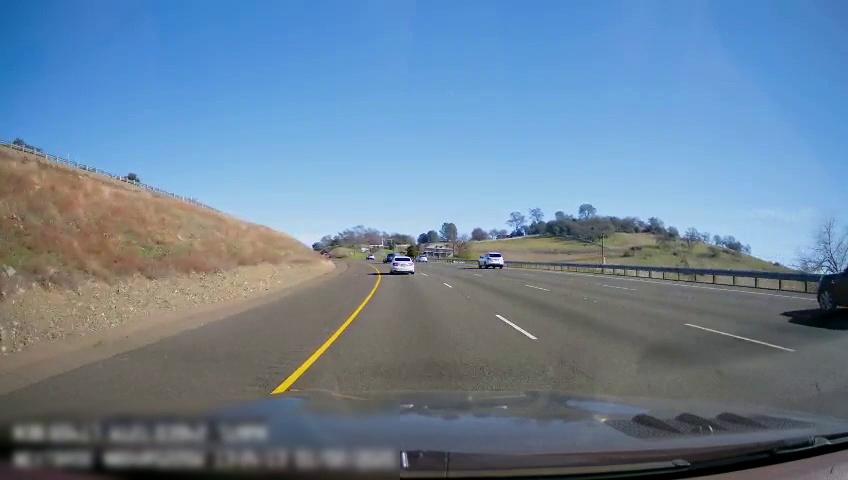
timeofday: Day
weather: Sunny
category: Drivable Space
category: Vehicles | Car
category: Vehicles | SUV
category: Vehicles | SUV
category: Vehicles | Car
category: Vehicles | SUV
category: Lanes | Current Lane
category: Lanes | Current Lane
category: Lanes | Alternate Lane
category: Lanes | Alternate Lane
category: Lanes | Alternate Lane